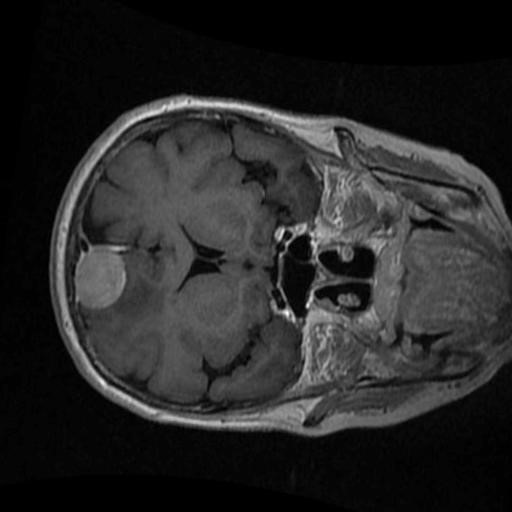
Label: brain_menin